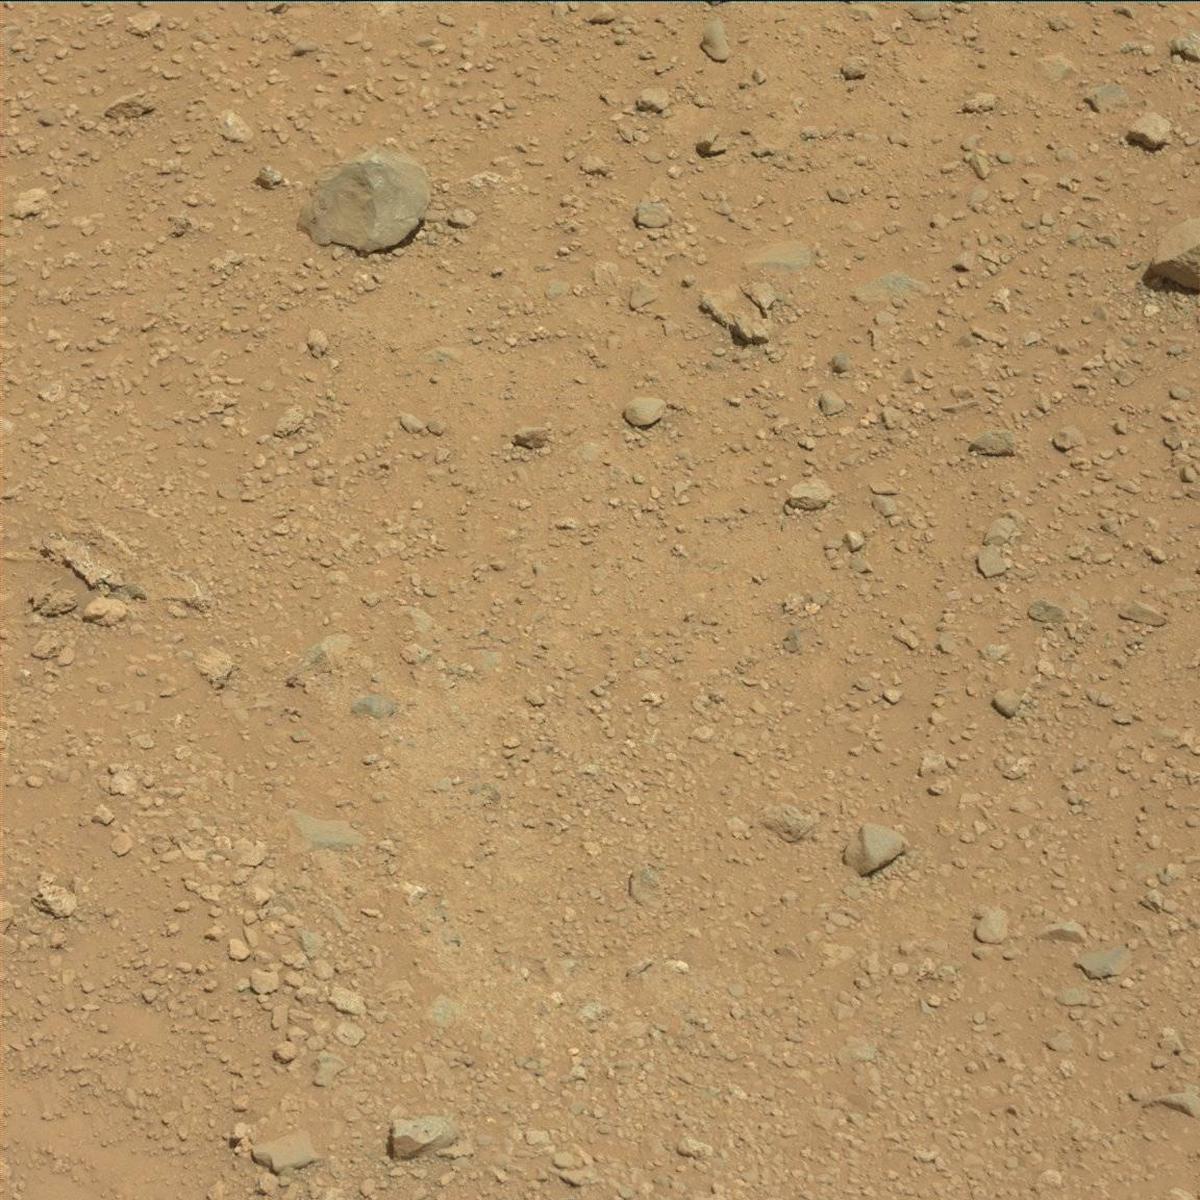
Terrain classes present: Bedrock, Rock, Sand / Soil